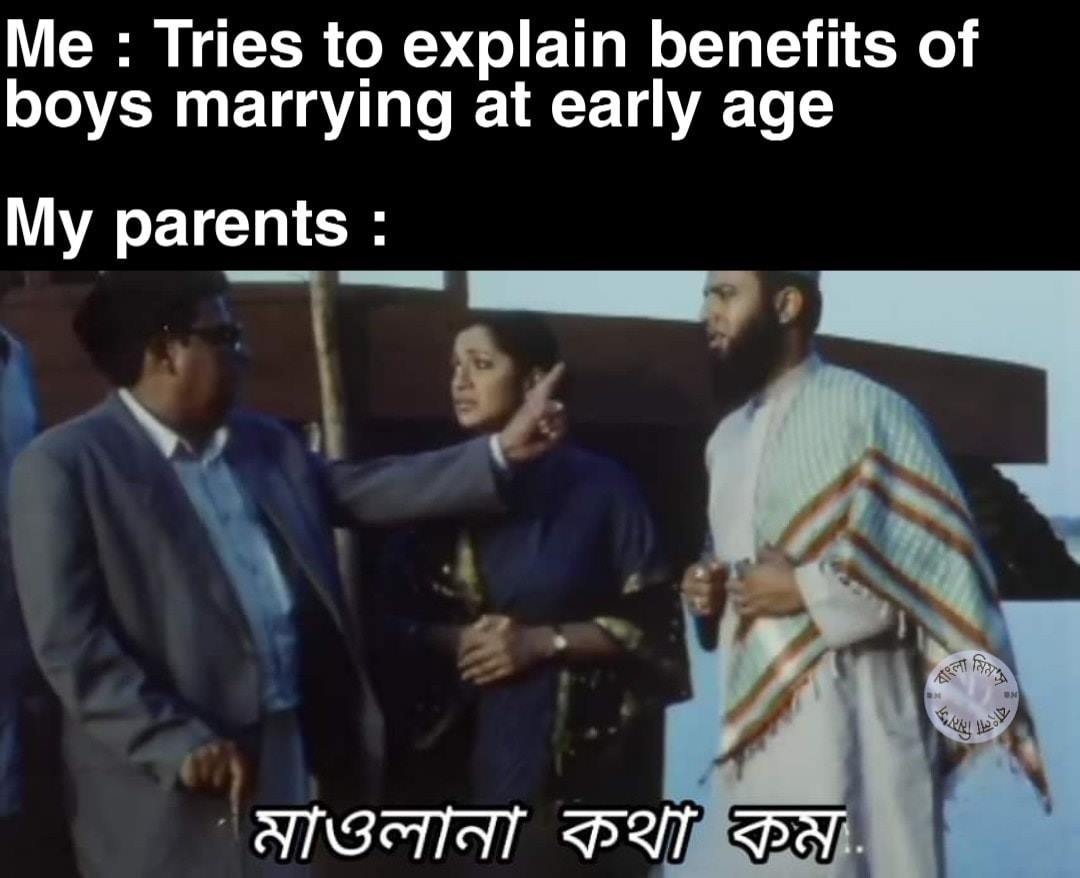
Caption: Me : Tries to expalin benefits of boys marrying at early age    My parents :  মাওলানা কথা কম
Label: non-hate